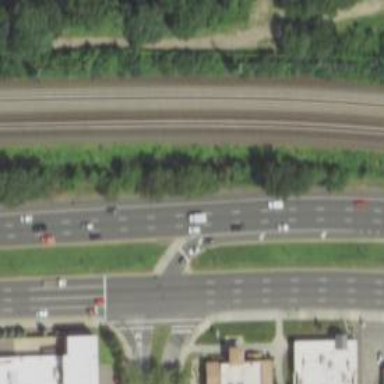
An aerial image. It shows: Trunk link highway.